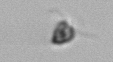
Label: Pyramimonas